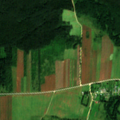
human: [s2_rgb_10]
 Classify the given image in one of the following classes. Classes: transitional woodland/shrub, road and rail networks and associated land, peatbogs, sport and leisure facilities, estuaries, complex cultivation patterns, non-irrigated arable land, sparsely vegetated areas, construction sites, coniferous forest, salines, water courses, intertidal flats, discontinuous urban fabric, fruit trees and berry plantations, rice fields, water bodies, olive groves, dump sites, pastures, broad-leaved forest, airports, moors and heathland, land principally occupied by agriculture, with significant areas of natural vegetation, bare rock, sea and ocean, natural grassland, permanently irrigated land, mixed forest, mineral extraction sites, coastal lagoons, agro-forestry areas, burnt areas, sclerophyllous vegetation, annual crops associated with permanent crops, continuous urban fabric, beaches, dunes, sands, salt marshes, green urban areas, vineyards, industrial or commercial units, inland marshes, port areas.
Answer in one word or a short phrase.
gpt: non-irrigated arable land, complex cultivation patterns, land principally occupied by agriculture, with significant areas of natural vegetation, broad-leaved forest, coniferous forest, mixed forest